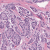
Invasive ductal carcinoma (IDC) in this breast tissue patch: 1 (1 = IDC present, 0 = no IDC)